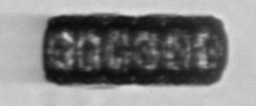
Label: Paralia_sulcata